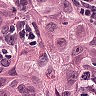
Metastatic tissue present: yes